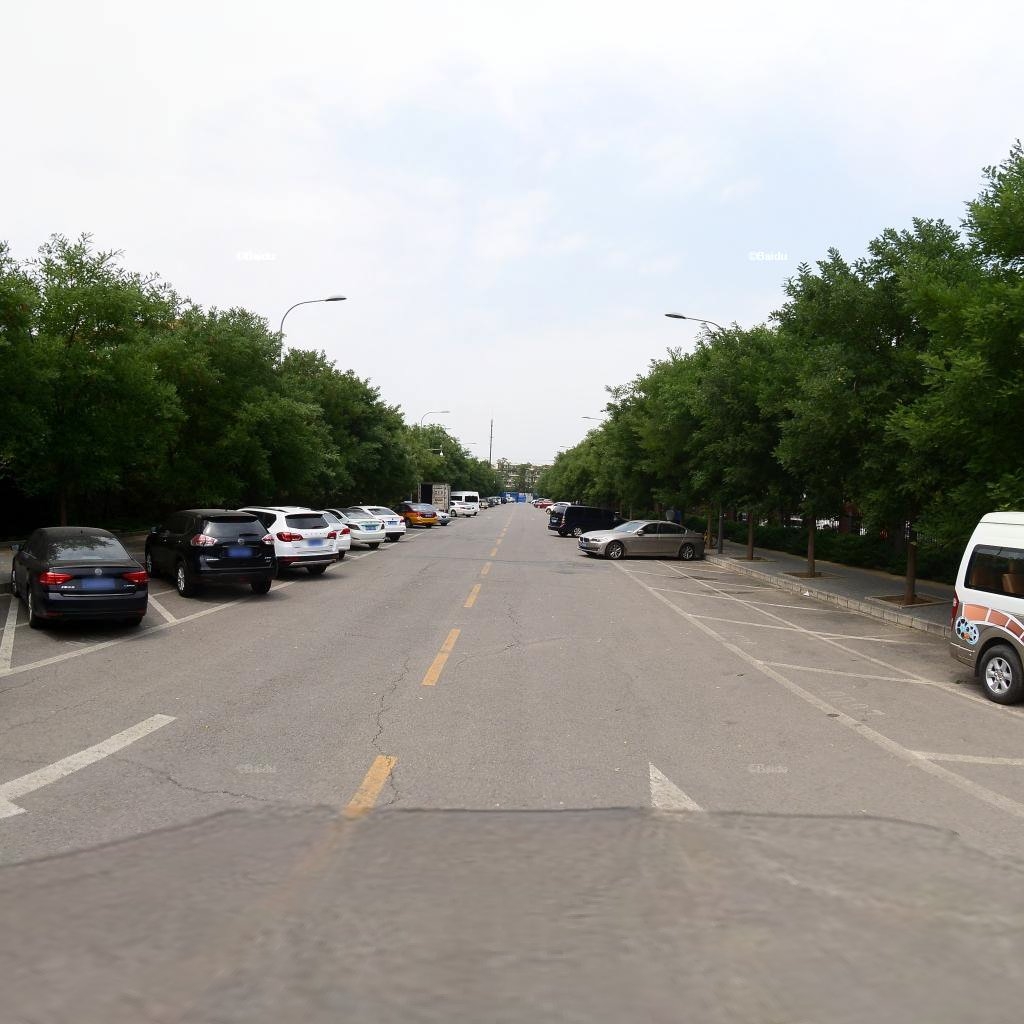
Region: Haidian
Road damage annotations: longitudinal crack, transverse crack, longitudinal crack, longitudinal crack, longitudinal crack, transverse crack, transverse crack, transverse crack